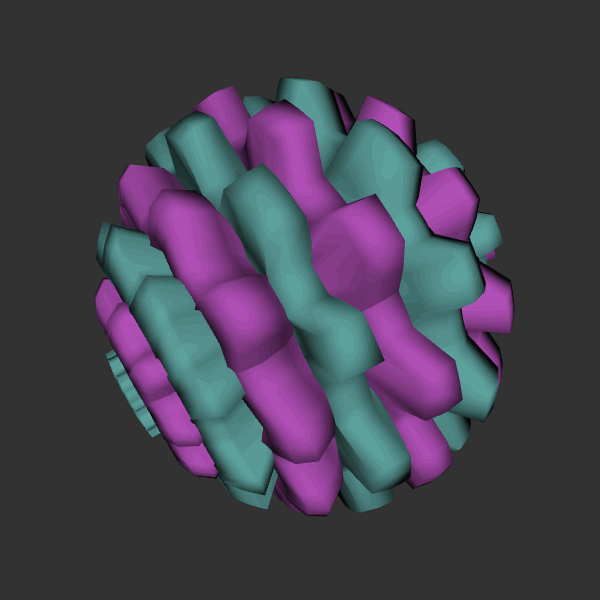
Background: dark